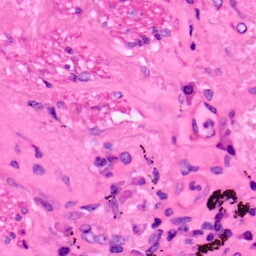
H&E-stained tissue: Lung